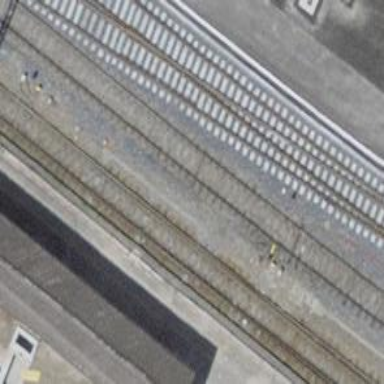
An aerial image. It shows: Railway track with electrified contact lines. The voltage for the electrification is 3000 volts and 15000 volts.